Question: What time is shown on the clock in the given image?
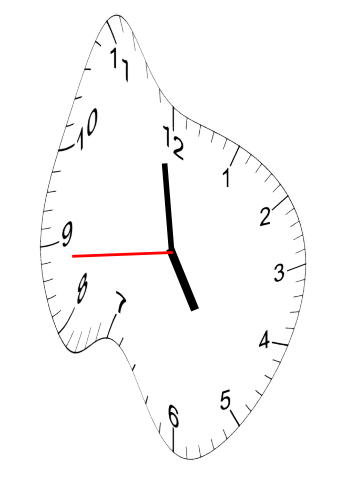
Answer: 04:58:44